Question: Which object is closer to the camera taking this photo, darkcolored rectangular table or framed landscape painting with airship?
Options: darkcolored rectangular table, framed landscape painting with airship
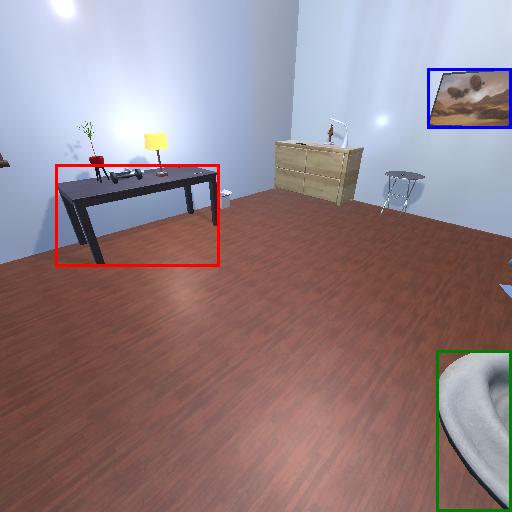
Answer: darkcolored rectangular table